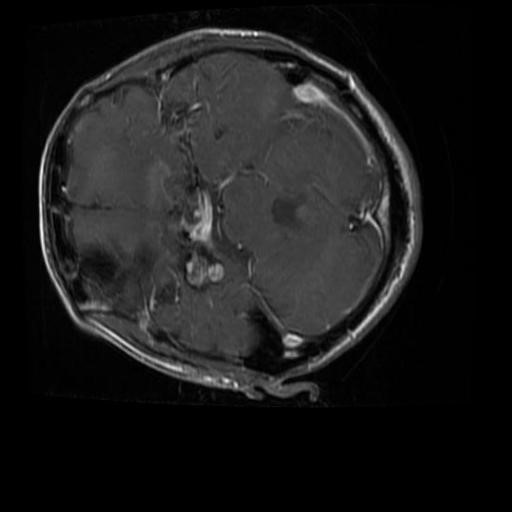
Label: brain_glioma